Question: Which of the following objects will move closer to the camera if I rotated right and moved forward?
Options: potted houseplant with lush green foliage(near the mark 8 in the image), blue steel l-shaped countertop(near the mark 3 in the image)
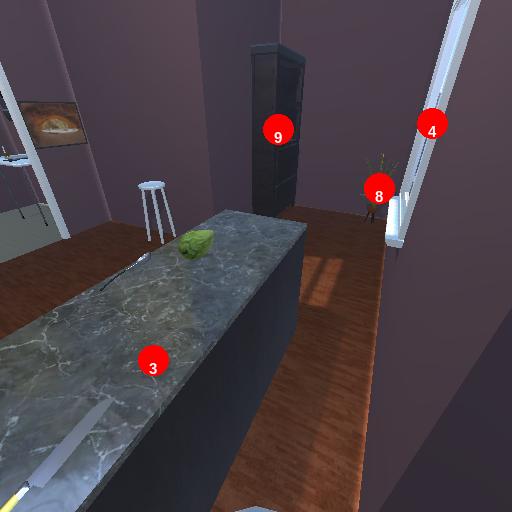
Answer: potted houseplant with lush green foliage(near the mark 8 in the image)